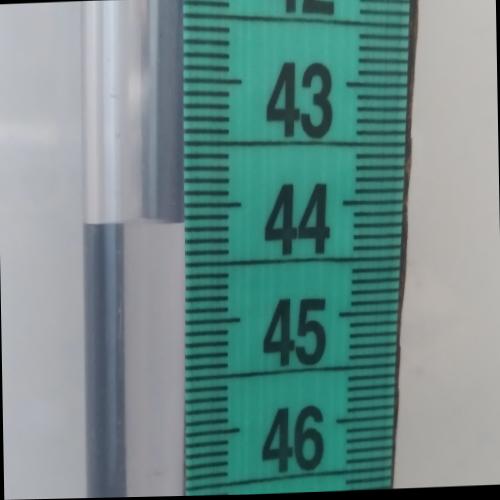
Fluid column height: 44.1 cm